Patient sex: M
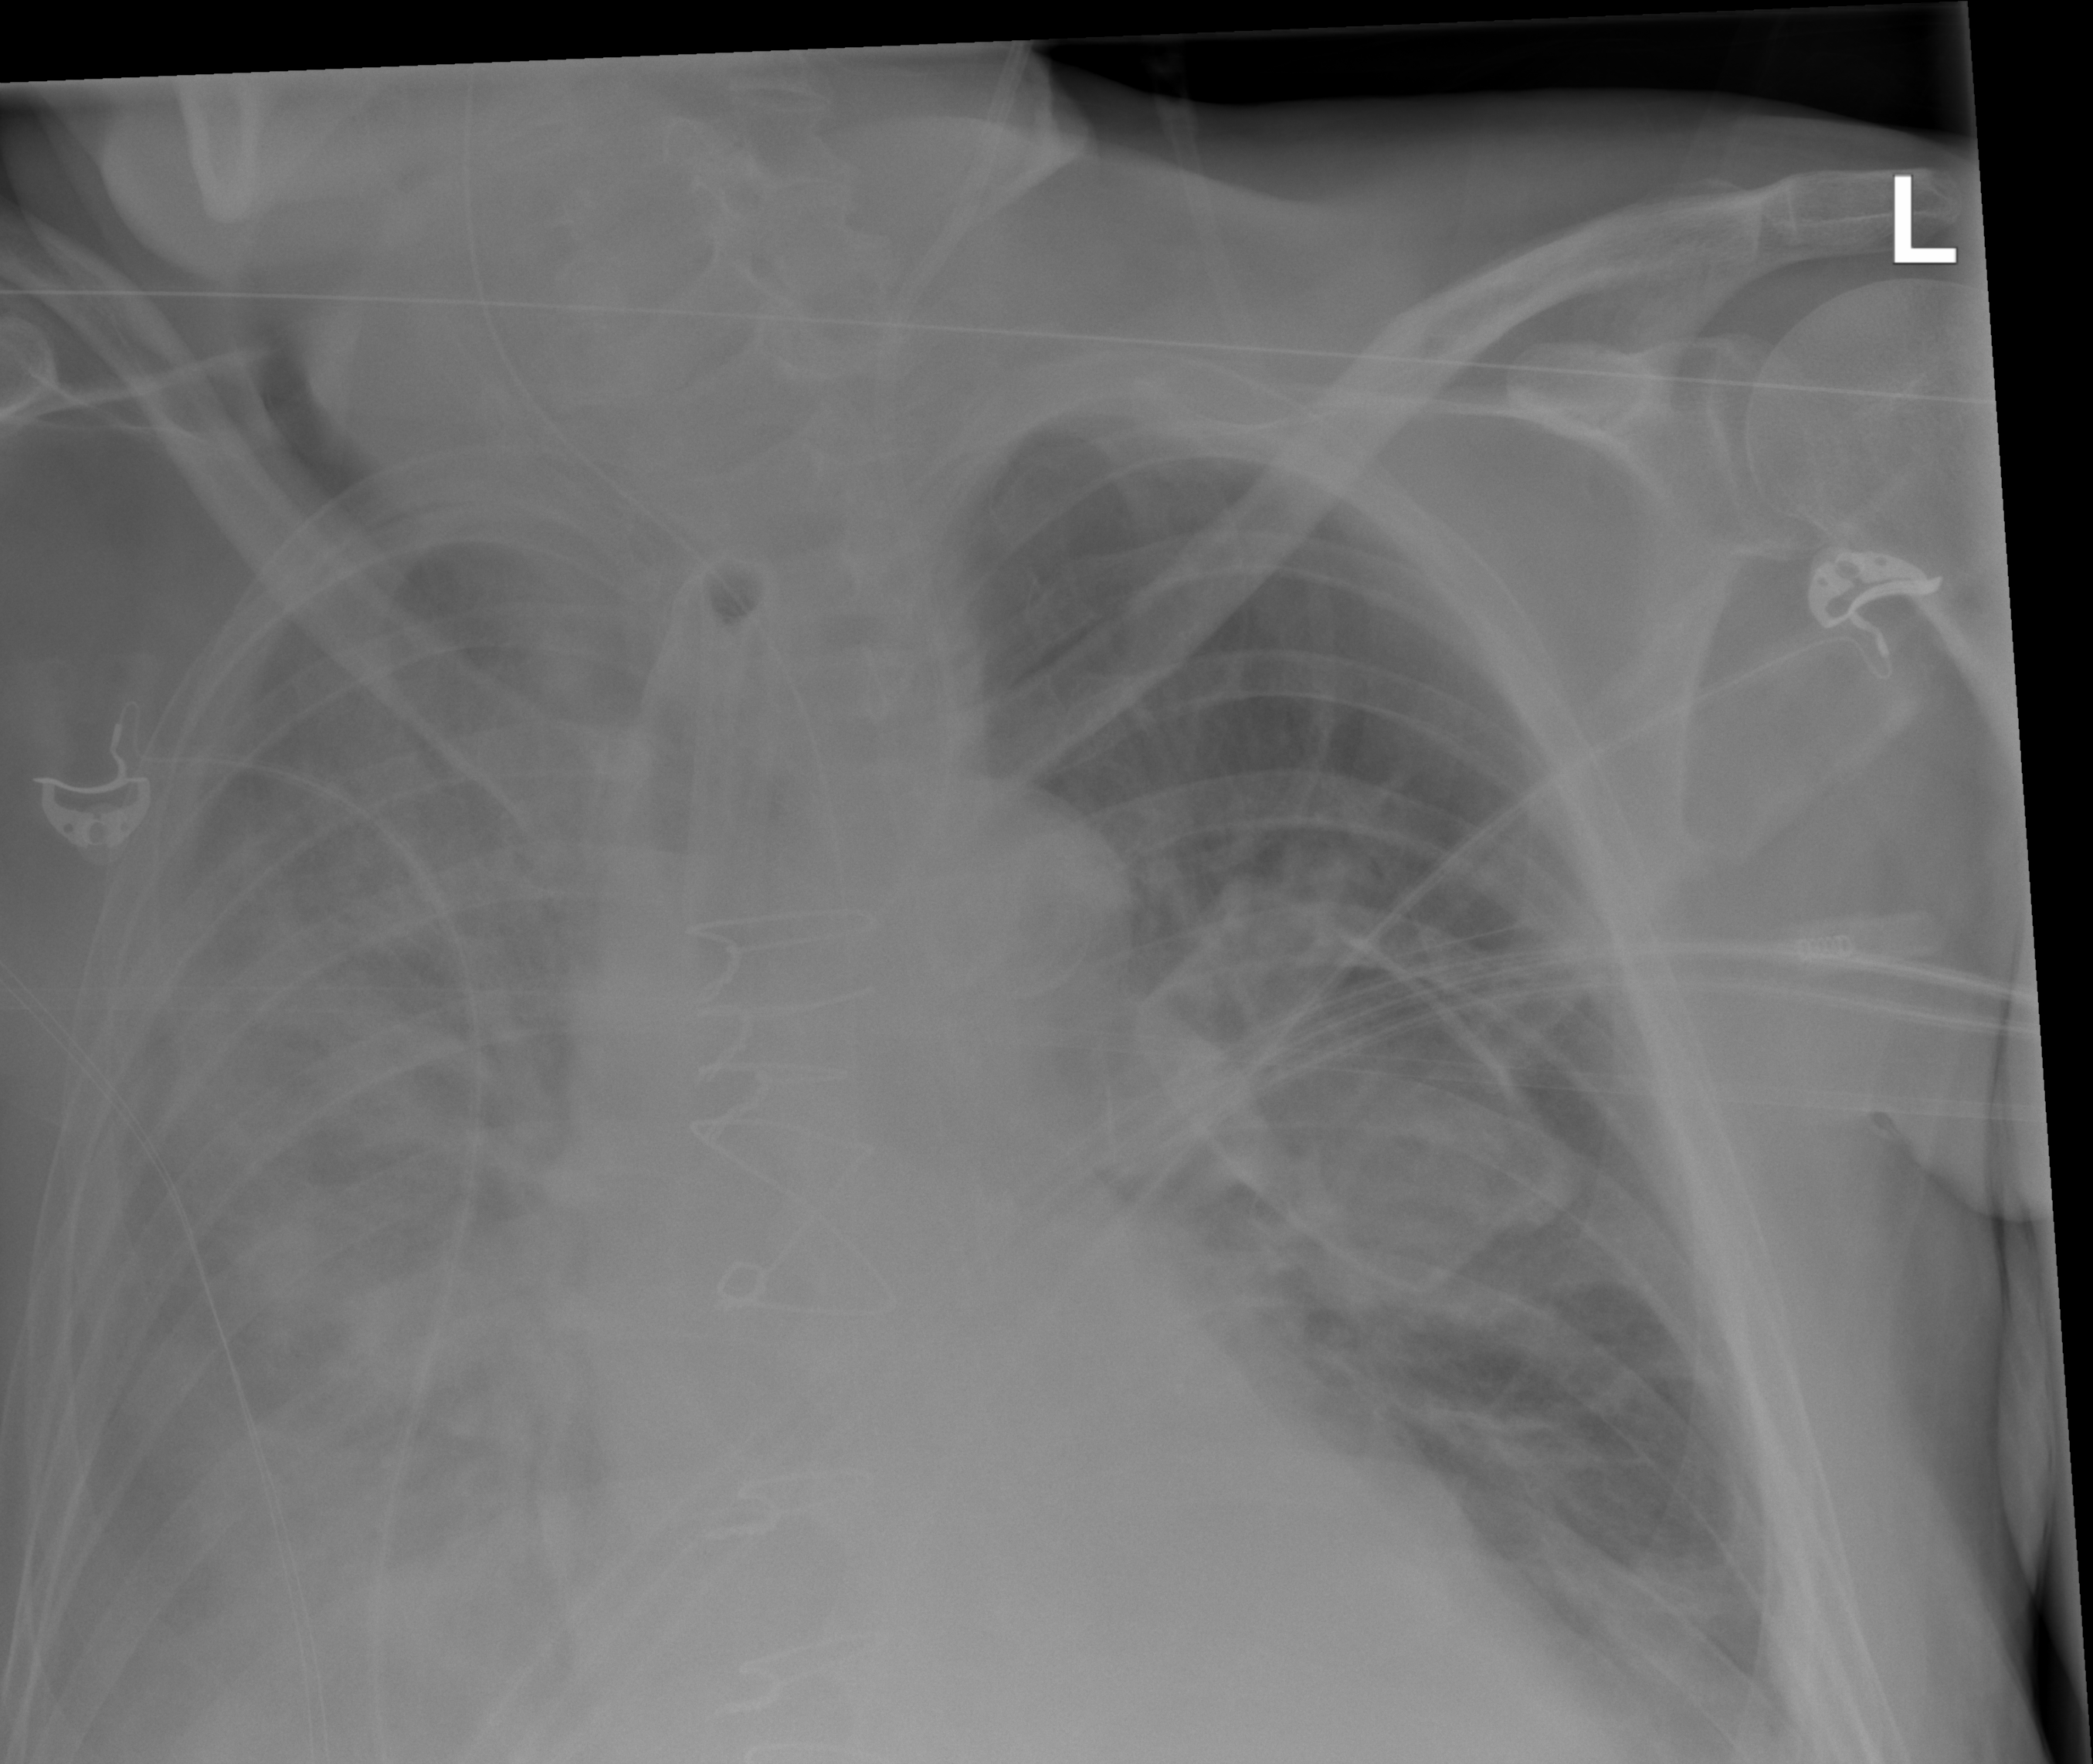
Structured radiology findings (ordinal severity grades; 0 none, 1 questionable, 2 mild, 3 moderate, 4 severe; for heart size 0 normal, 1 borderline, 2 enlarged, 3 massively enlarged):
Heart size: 1
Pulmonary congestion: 0
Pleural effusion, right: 3
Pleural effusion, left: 1
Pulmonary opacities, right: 3
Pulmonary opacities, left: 0
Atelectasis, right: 2
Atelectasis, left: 2